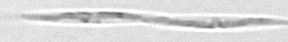
Label: Pseudo-nitzschia